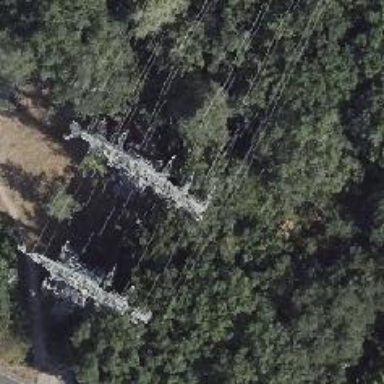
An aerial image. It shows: Power tower.